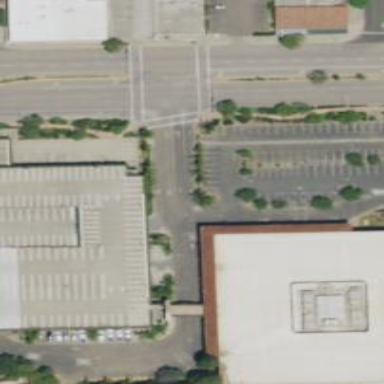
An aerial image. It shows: Multi-storey parking lot with asphalt surface.